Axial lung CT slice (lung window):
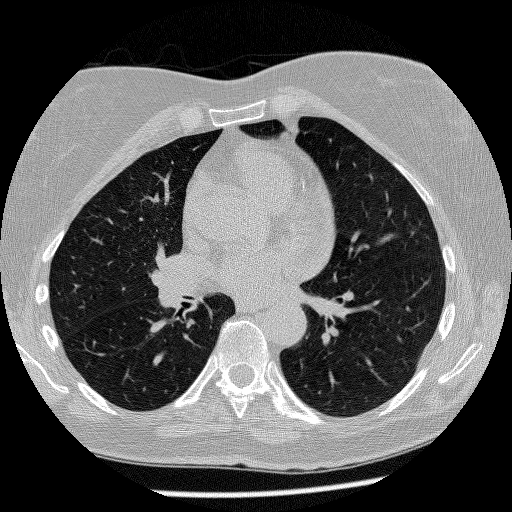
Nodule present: no